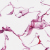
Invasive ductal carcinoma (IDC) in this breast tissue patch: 0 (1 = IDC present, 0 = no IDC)